Question: I have a bar chart in flot and i want to have up or down arrows besides each data bar, as an indicator. Basically i want to add annotations to a flot chart.
I am looking for a chart like below,

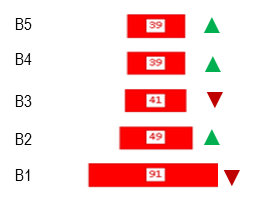
Answer: You can add any HTML element to flot chart by manipulating DOM, below is a link that illustrates how this can be done,
<URL>
Make the below modifications to the snippet in the above link,
'''
var o = plot.pointOffset({ x: 1, y: 15});
placeholder1.append('<div style="position:absolute;left:' + (o.left + 4) + 'px;top:' + o.top + 'px;color:#666;font-size:large"><img src="images/UpArrow.png" alt="image" /></div>');
'''